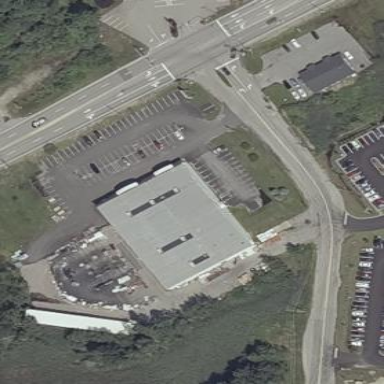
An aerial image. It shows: Retail building.